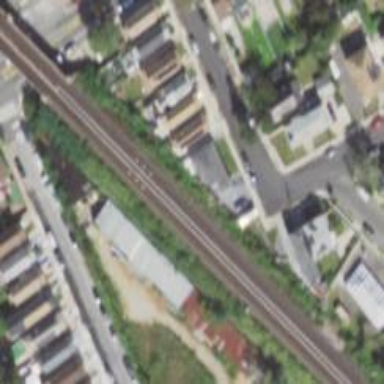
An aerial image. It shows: Electrified railway with rail tracks.